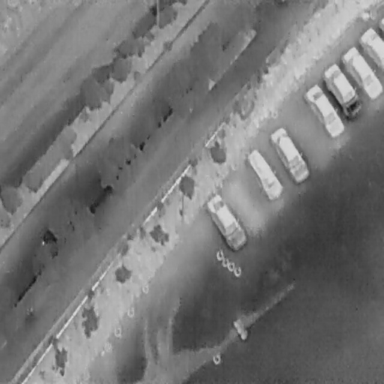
There are seven Cars in the infrared image.